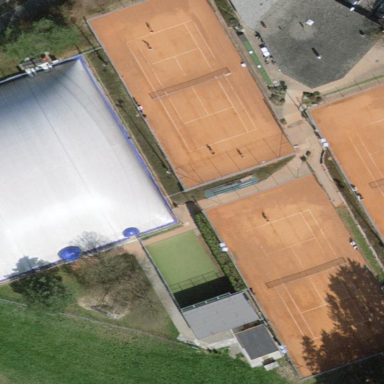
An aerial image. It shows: Sports centre with focus on tennis.